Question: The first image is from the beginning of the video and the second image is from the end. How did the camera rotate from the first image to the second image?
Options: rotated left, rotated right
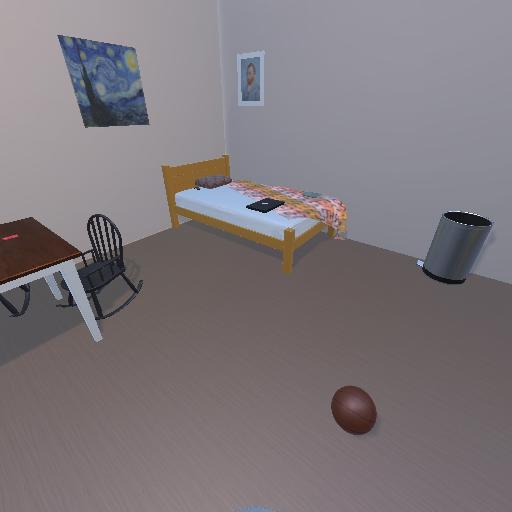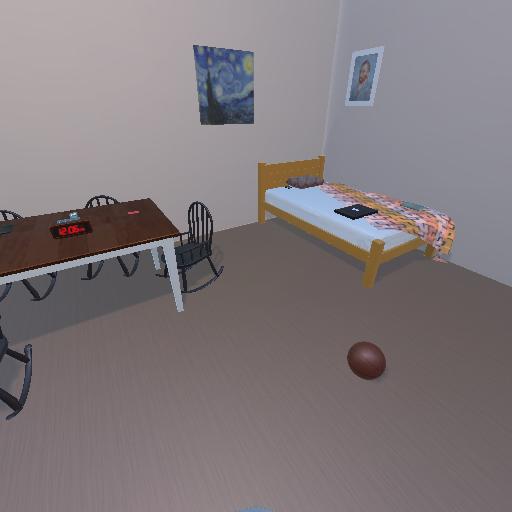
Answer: rotated left